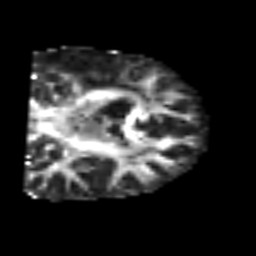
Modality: FA
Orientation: coronal
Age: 43
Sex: male
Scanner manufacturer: siemens
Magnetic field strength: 3 T
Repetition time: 6.1 s
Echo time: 0.101 s